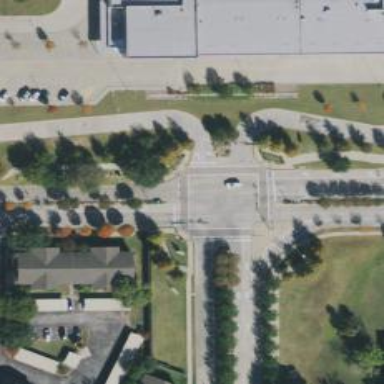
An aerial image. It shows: Tertiary road with separate sidewalk.